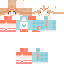
A female human skin with pale skin, wearing blonde long hair dressed in a blue tshirt and red shorts, featuring a closed mouth.